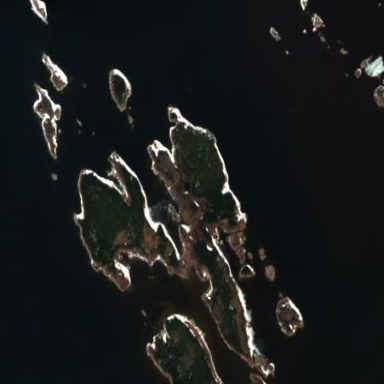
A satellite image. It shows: Islet located along the natural coastline.